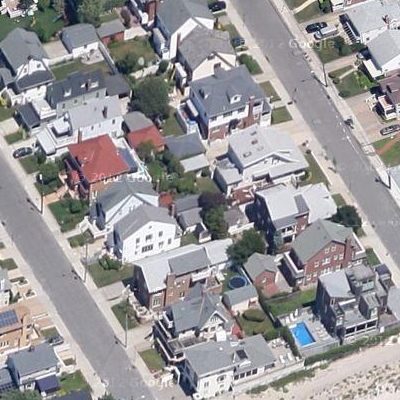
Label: fResident